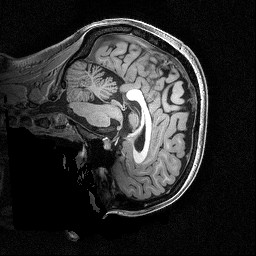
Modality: T1w
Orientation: sagittal
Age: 24
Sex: female
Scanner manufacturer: siemens
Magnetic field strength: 3 T
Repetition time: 2.5 s
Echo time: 0.0029 s